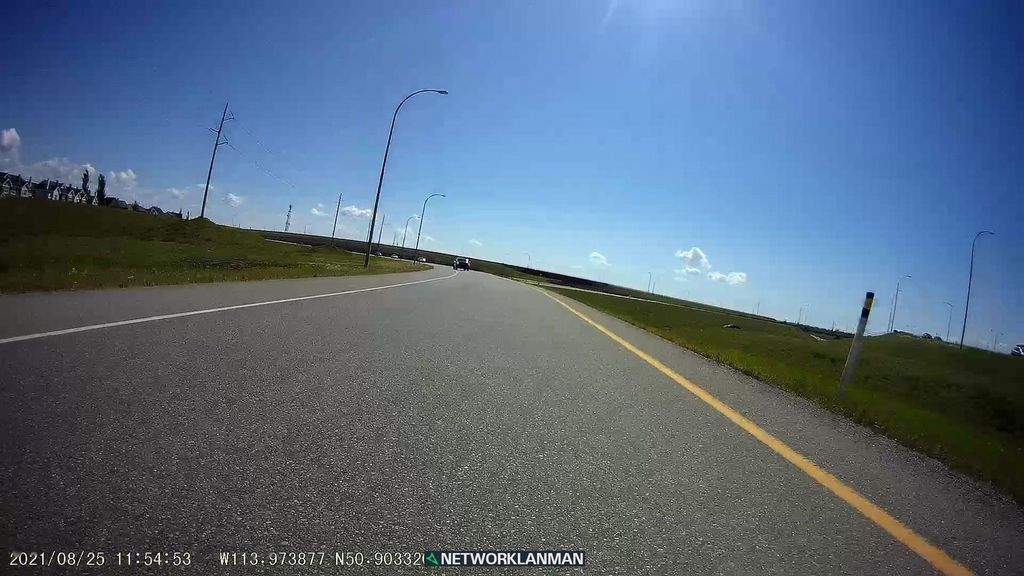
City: calgary